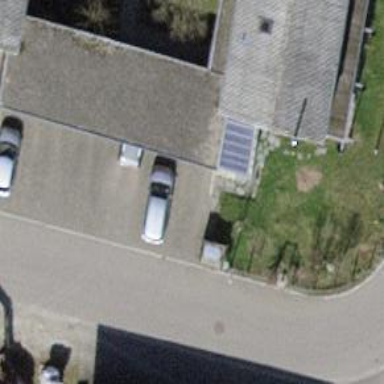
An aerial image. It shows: Garage building.